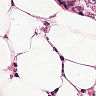
Metastatic tissue present: yes